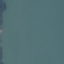
Label: SeaLake